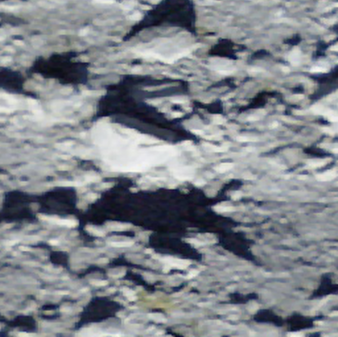
Label: bouldering_area